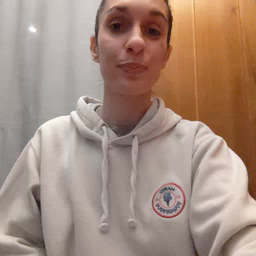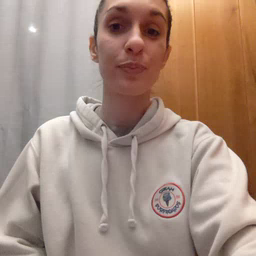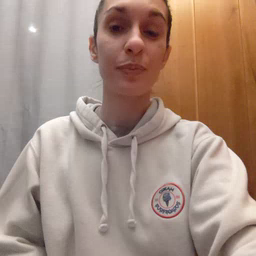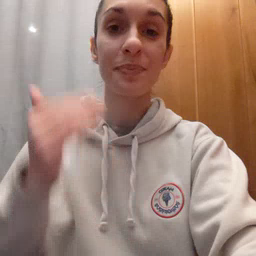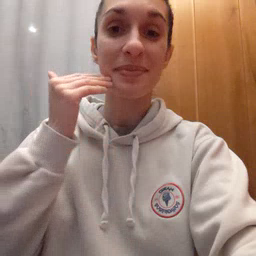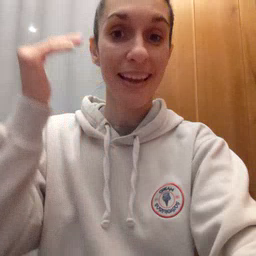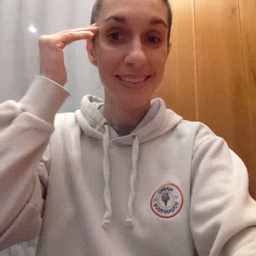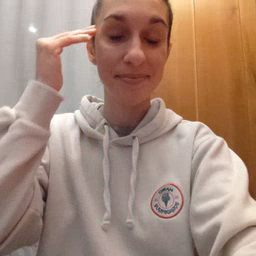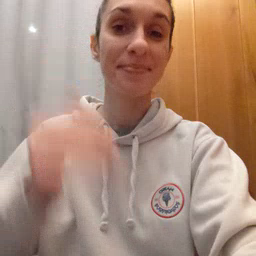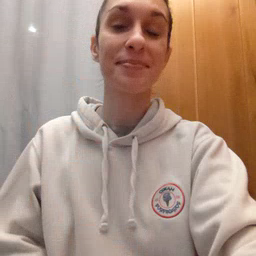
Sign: head